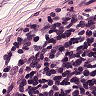
Metastatic tissue present: no